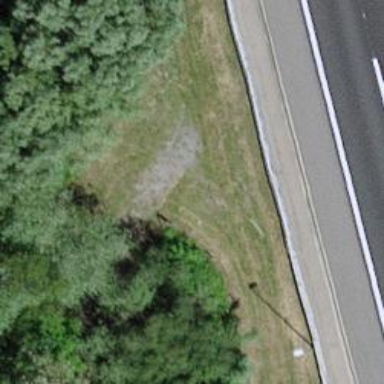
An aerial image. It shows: Gravel footway.